Question: I'm trying to use Twitter's bootstrap for a quick few pages. I'm having problems getting text fields to render like they do at <URL>
My HTML looks like
'''
<div class="clearfix">
<label for="unit">unit</label>
<div class="input">
<input class="xlarge" id="unit" name="unit" type="text" value="" />
</div>
</div>
'''
Which seems to be all of the relevant CSS classes that I see on the demo page. However, my text input fields render with the input area too small vertically, so the cursor and text overlap with the bottom border of the input area. This is with latest chrome on win7.

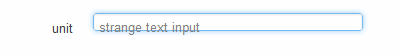
Answer: This behavior is also triggered when the doctype is wrongly typed. In my case, '<!DOCTYPE>' (wrong) was fixed to '<!DOCTYPE HTML>' and the problem went away.